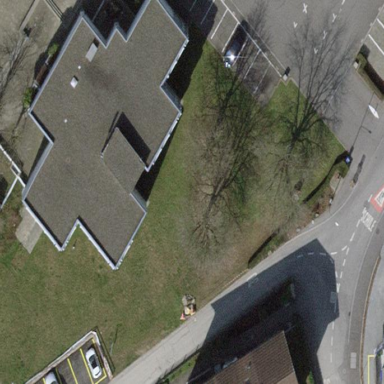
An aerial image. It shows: School building.